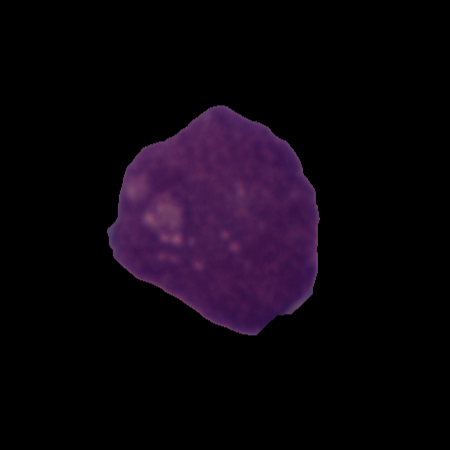
Label: cancer